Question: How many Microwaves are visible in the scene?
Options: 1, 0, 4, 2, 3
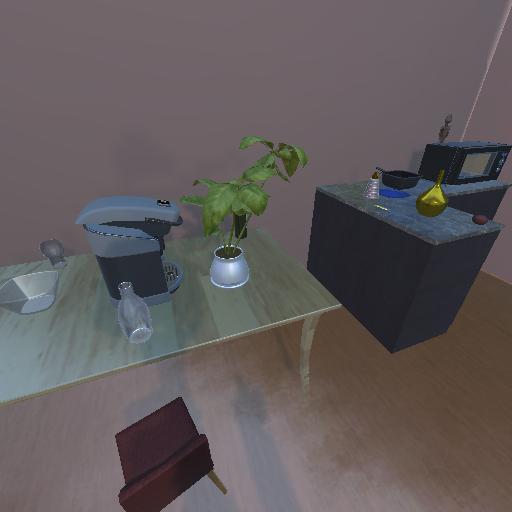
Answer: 1